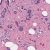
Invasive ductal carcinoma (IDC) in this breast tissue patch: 1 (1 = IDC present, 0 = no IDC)